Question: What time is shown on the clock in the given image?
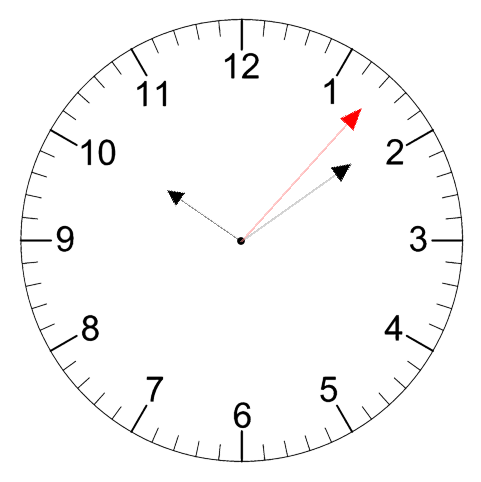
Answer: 10:09:07